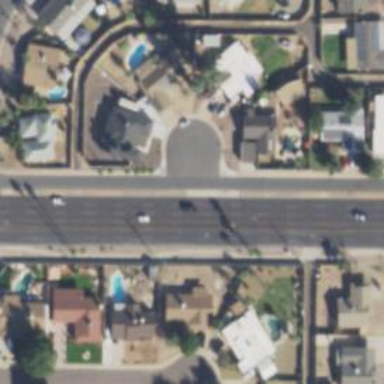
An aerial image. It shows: Smooth asphalt road in residential area.